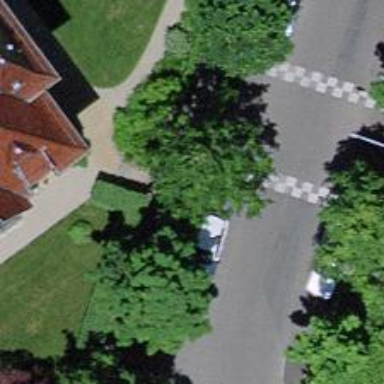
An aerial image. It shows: Avenue lined with trees.